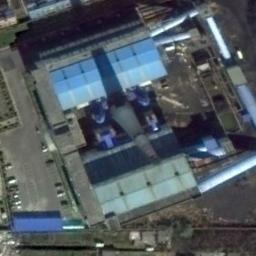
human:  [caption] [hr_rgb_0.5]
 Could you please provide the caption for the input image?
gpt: Many buildings are near the thermal power station .

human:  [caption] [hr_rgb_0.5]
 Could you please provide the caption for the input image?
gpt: Plant and machinery in a thermal power station with a chimney .

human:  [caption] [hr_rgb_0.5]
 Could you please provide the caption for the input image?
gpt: The thermal power station is on the bare land next to some buildings .

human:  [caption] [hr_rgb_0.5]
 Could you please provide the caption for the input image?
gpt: There is a smoking thermal power station by the road .

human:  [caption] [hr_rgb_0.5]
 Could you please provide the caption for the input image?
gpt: There are some blue buildings on the thermal power station .